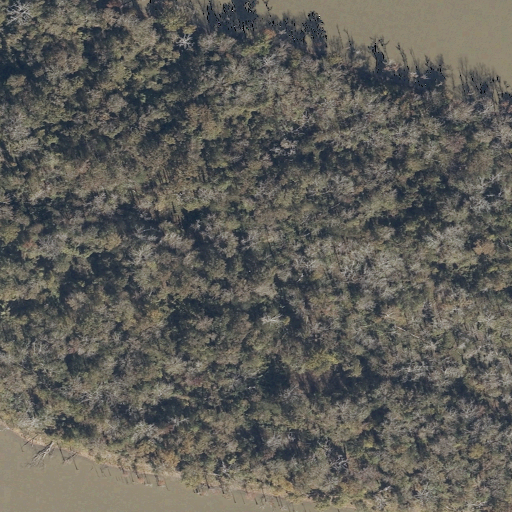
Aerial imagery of island in Mississippi named Jim Lee Island containing woody wetlands, open water, and herbaceous wetlands